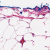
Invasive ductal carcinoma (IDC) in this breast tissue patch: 0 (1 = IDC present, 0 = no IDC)